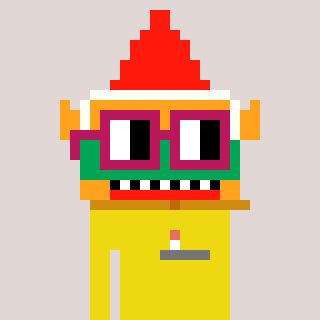
a pixel art character with square dark red glasses, a gnome-shaped head and a yellow-colored body on a warm background